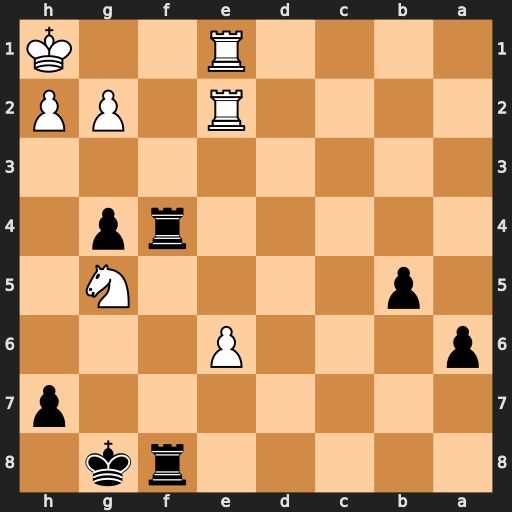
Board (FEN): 5rk1/7p/p3P3/1p4N1/5rp1/8/4R1PP/4R2K
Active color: b
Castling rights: -
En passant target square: -
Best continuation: Rf1+ Rxf1 Rxf1#